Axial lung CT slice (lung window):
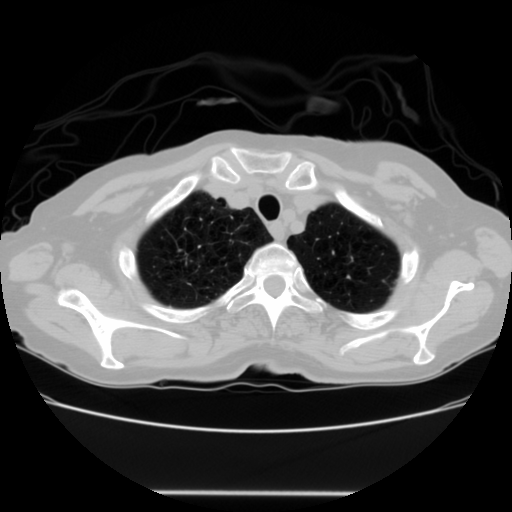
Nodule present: no